Interaction volume radius: 5 \u00c5
Interaction volume height: 10 \u00c5
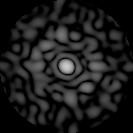
Disorder parameter: 0.8576